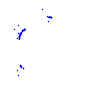
Particle: kaon